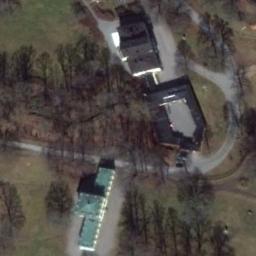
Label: palace